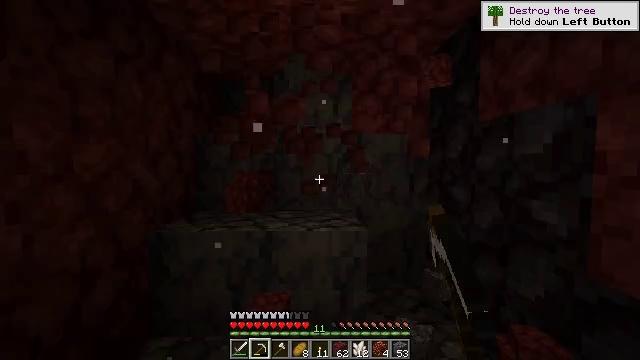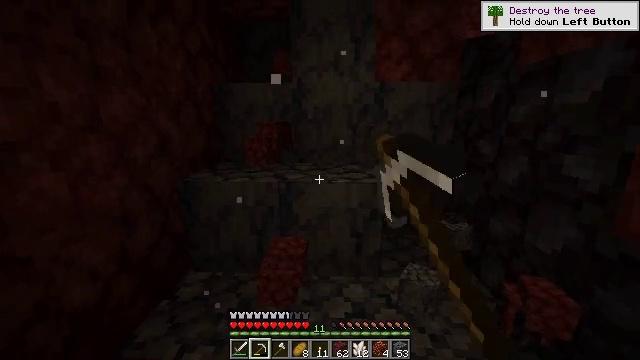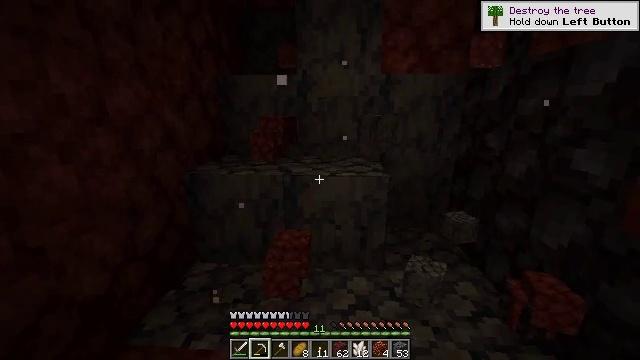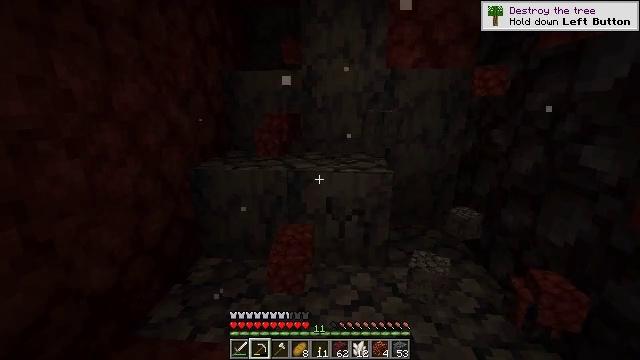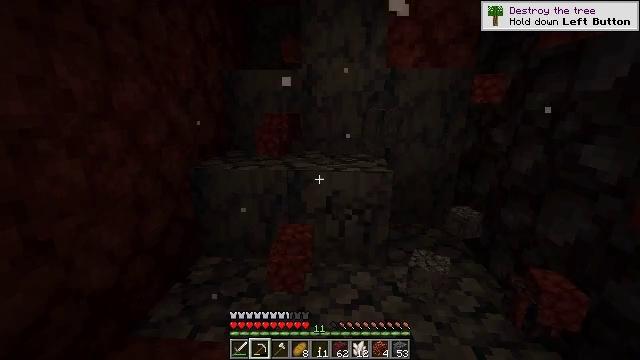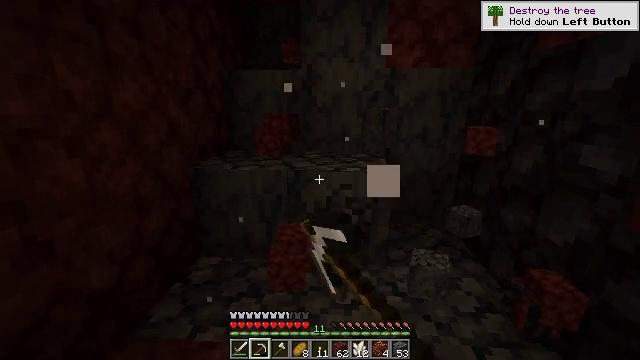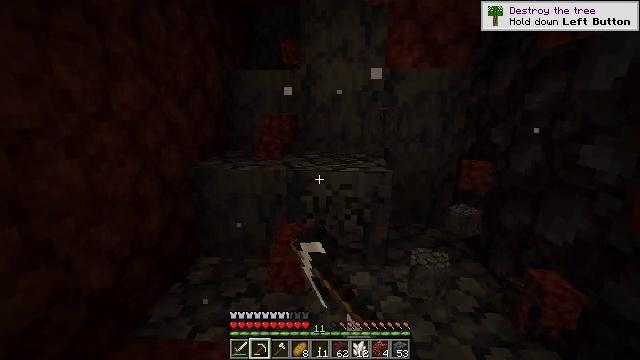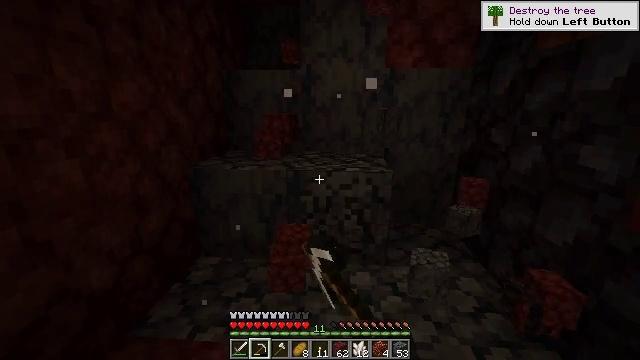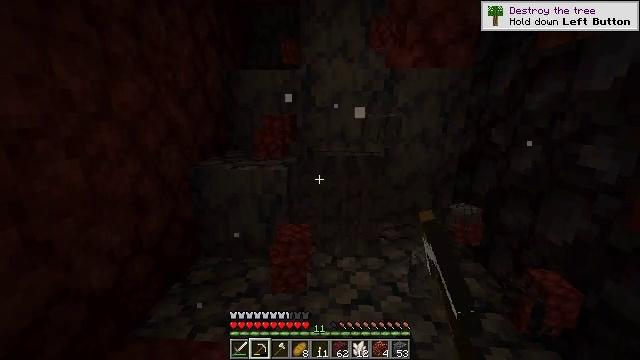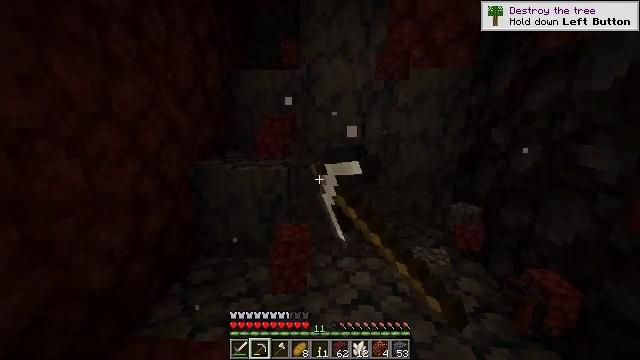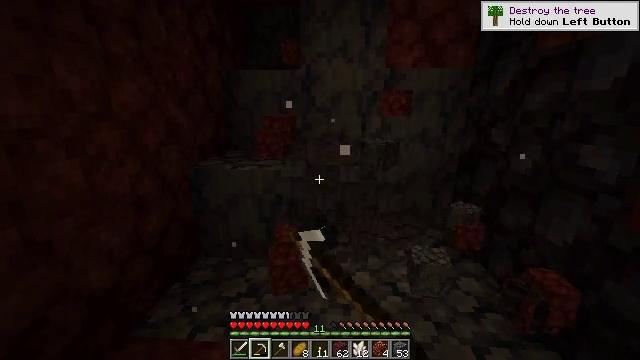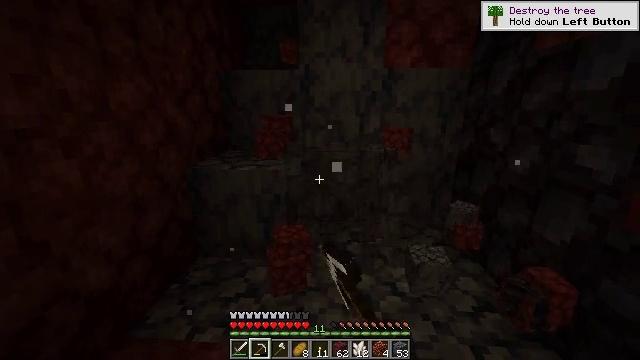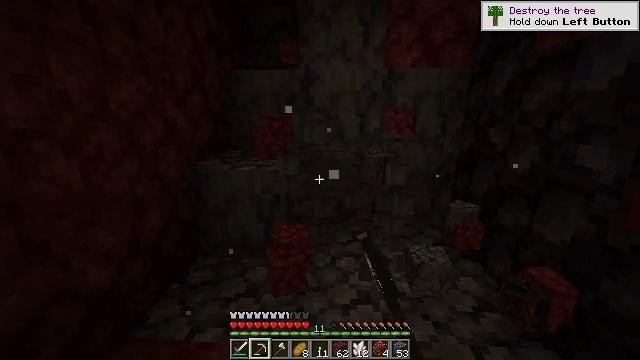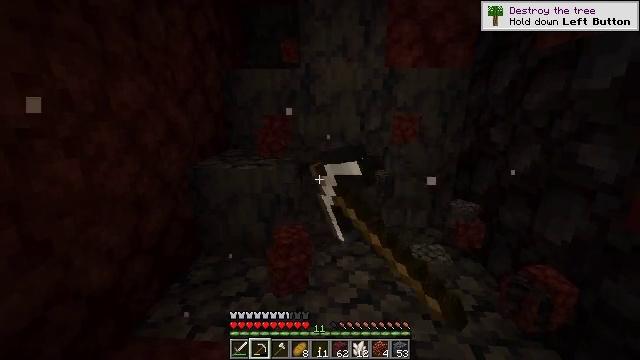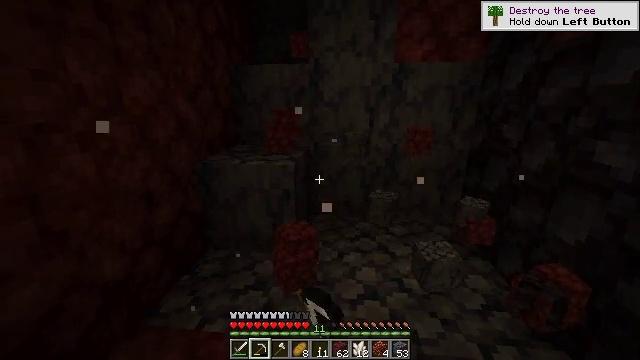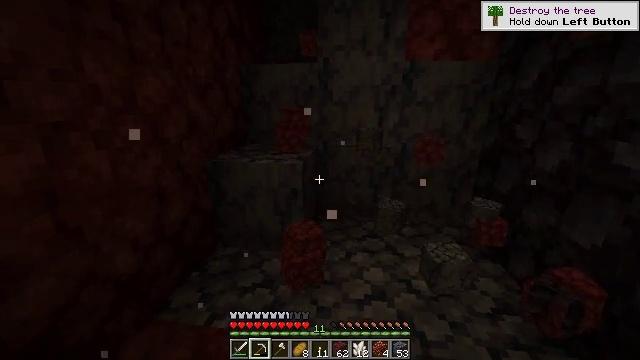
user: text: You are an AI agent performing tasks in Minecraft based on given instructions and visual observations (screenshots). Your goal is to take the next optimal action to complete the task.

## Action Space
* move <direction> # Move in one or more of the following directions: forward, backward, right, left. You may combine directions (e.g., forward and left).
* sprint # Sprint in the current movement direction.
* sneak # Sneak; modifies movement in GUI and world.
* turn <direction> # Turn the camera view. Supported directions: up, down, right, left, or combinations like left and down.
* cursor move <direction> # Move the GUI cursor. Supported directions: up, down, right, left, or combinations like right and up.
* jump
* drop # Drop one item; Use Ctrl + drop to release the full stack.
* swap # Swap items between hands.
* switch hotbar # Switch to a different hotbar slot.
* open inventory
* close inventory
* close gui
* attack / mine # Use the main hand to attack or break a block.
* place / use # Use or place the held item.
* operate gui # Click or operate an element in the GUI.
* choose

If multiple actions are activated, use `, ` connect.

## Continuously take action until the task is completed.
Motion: motion action
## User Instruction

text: Mine the basalt in the Nether.
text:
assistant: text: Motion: turn left and down, attack / mine
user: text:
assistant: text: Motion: turn left and down, attack / mine
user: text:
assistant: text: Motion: attack / mine
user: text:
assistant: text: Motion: attack / mine
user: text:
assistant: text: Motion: attack / mine
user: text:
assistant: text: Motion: attack / mine
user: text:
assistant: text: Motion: attack / mine
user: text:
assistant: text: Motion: attack / mine
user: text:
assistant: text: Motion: attack / mine
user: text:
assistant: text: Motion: attack / mine
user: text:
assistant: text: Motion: attack / mine
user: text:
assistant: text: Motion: attack / mine
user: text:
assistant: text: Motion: attack / mine
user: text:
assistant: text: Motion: turn left, attack / mine
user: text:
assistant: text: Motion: turn left, attack / mine
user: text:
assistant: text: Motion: turn left, attack / mine
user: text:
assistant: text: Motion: turn left, attack / mine
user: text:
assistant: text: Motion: attack / mine
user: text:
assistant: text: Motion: attack / mine
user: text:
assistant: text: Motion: attack / mine
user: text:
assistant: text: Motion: attack / mine
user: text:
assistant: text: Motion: attack / mine
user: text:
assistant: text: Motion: attack / mine
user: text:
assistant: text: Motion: move forward, attack / mine
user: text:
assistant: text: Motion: move forward, attack / mine
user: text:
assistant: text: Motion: move forward, attack / mine
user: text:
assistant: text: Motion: attack / mine
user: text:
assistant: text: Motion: attack / mine
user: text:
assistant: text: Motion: attack / mine
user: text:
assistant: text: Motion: attack / mine